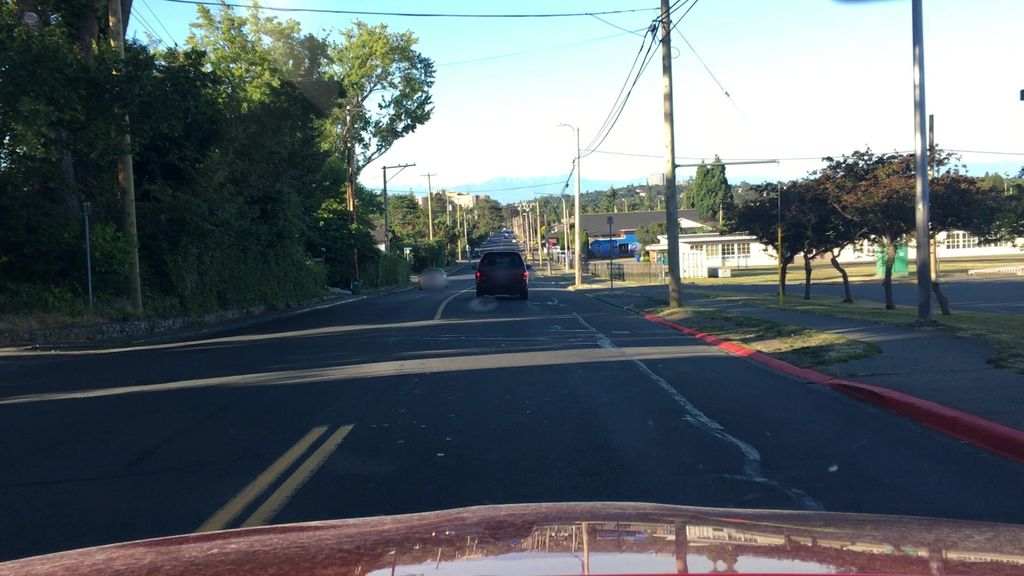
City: victoria